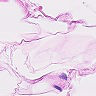
Metastatic tissue present: no